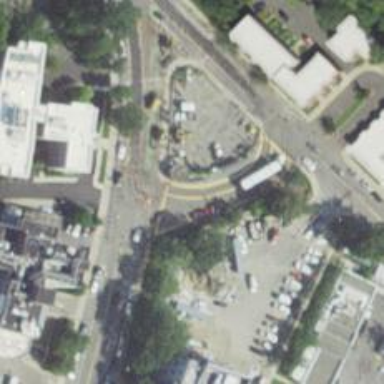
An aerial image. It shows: Light rail electrified with contact line.